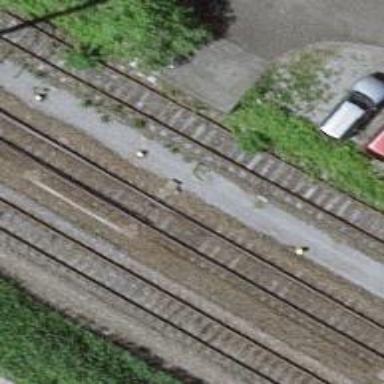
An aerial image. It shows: Railway switch.